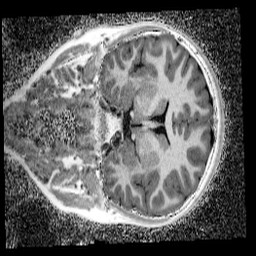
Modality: UNIT1_denoised
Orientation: coronal
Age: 11
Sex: female
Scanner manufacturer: siemens
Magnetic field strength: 3 T
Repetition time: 4 s
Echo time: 0.00299 s